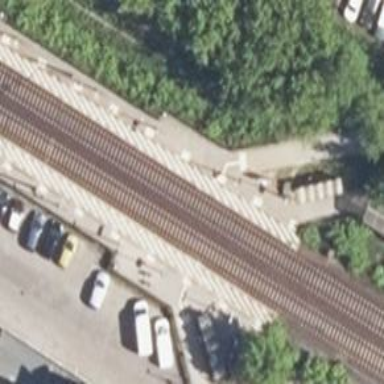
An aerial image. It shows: Railway track with contact lines for electrification.